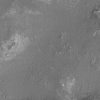
Atmospheric dust classification: not_dusty